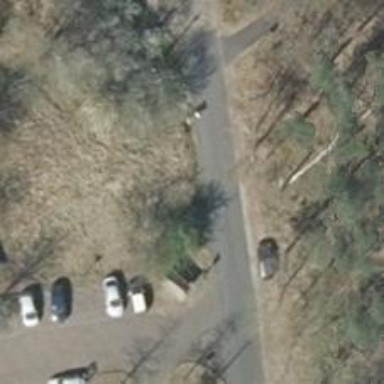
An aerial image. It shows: Emergency access point on the road.